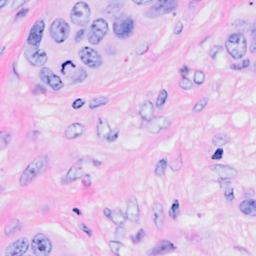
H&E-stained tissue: Breast